Interaction volume radius: 5 \u00c5
Interaction volume height: 30 \u00c5
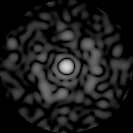
Disorder parameter: 0.7774